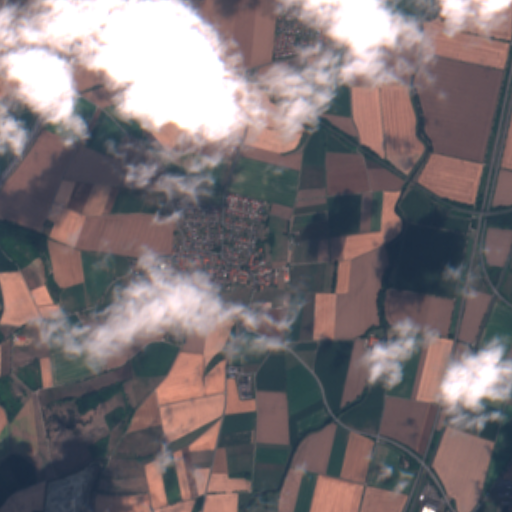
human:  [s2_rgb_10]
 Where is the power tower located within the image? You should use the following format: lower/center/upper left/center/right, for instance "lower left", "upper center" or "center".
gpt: The power tower is located in the upper of the image.
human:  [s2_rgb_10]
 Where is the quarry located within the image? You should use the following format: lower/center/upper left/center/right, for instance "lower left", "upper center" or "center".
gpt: The quarry is located in the lower left of the image.
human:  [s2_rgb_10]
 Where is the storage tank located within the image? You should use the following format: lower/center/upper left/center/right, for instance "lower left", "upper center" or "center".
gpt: The storage tank is located in the lower center of the image.
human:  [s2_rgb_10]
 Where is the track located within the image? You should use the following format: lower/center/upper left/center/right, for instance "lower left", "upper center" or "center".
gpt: The track is located in the upper center of the image.
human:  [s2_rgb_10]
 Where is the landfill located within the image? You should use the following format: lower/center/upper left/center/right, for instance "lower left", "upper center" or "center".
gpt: There is no landfill in the image.